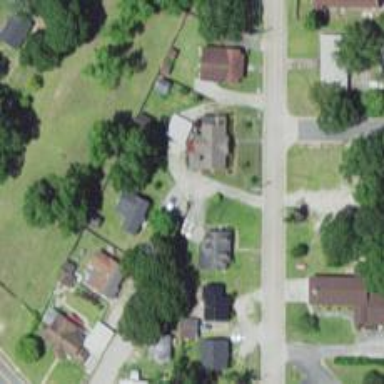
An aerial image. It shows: Alley classified as service road.